Interaction volume radius: 5 \u00c5
Interaction volume height: 30 \u00c5
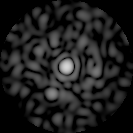
Disorder parameter: 0.8674